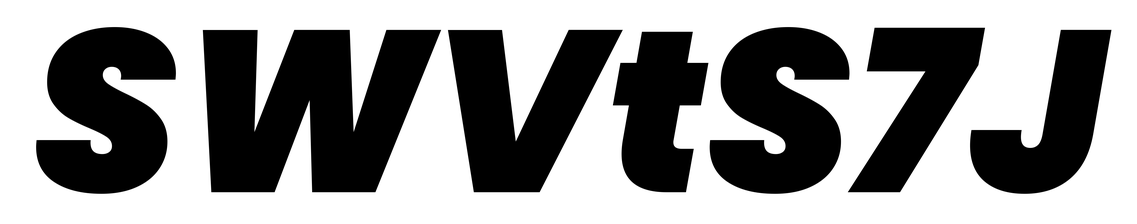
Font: Poppins-BlackItalic